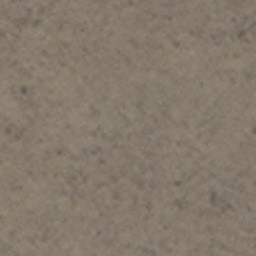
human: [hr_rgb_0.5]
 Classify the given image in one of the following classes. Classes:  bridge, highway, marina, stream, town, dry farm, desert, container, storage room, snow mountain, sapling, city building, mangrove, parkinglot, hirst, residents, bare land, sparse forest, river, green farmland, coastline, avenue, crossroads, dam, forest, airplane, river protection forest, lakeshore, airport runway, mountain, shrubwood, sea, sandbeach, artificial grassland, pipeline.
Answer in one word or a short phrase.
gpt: bare land